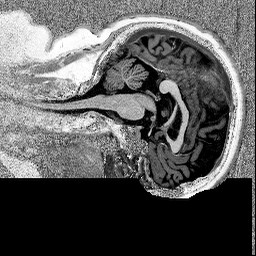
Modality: MP2RAGE
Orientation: sagittal
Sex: female